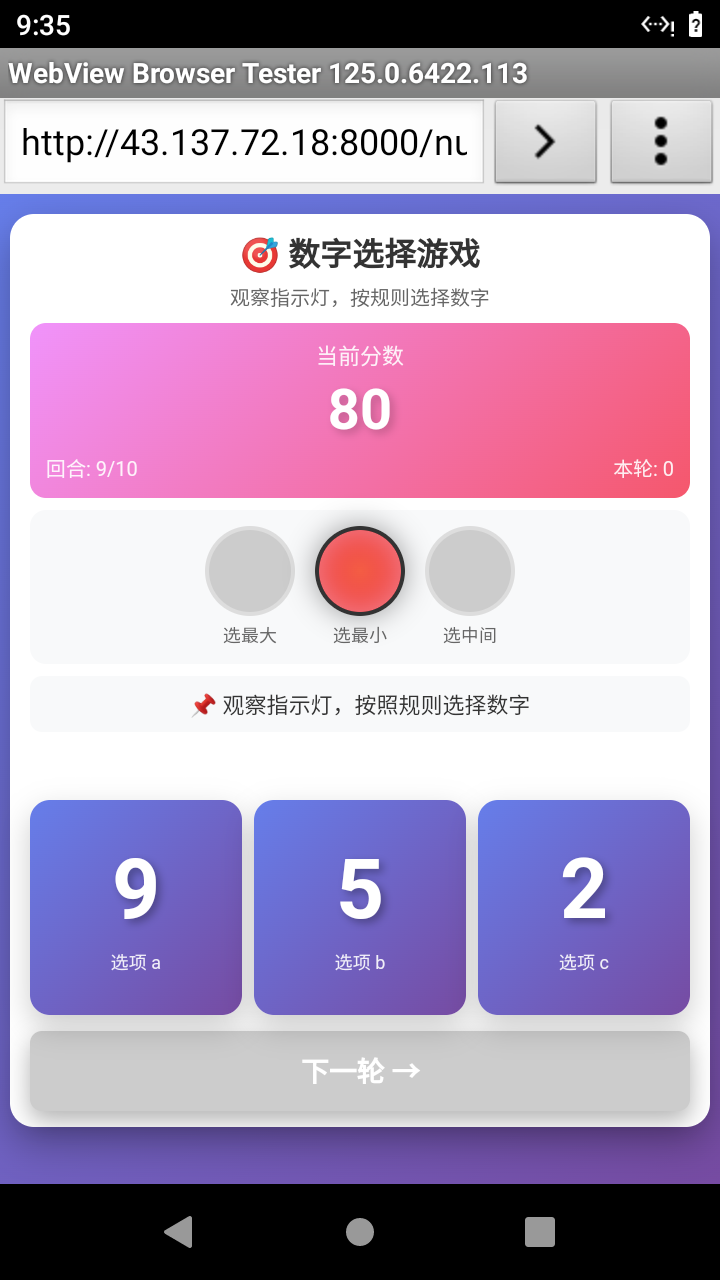

Select the correct number based on the traffic light color.
Answer: 2